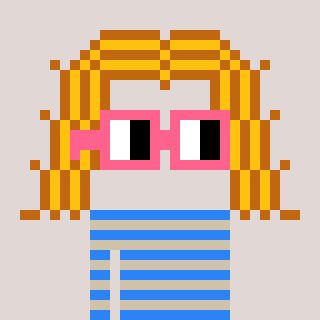
a pixel art character with square pink glasses, a hair-shaped head and a bege-colored body on a warm background